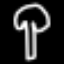
Label: mushroom